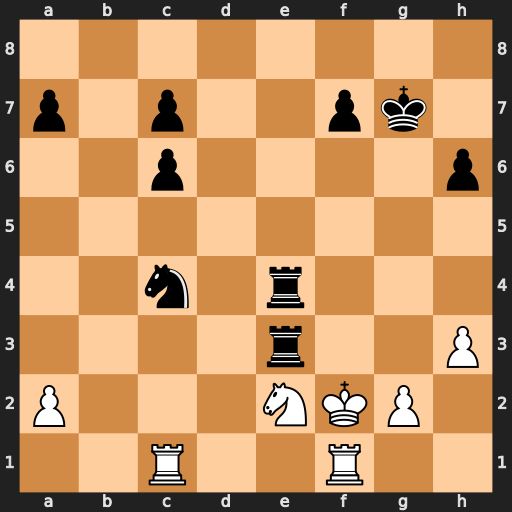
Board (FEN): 8/p1p2pk1/2p4p/8/2n1r3/4r2P/P3NKP1/2R2R2
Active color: w
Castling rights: -
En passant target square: -
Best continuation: Ng3 Rxg3 Kxg3